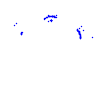
Particle: proton